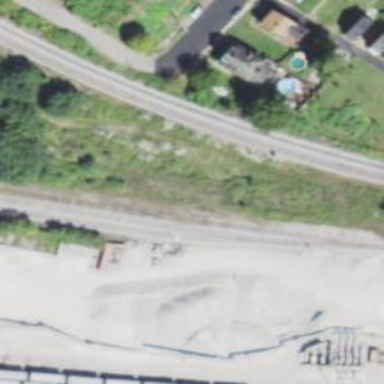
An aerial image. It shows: Disused railway yard.